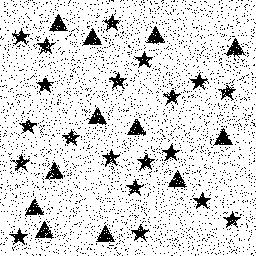
Squares: 0
Triangles: 12
Stars: 20
Total shapes: 32